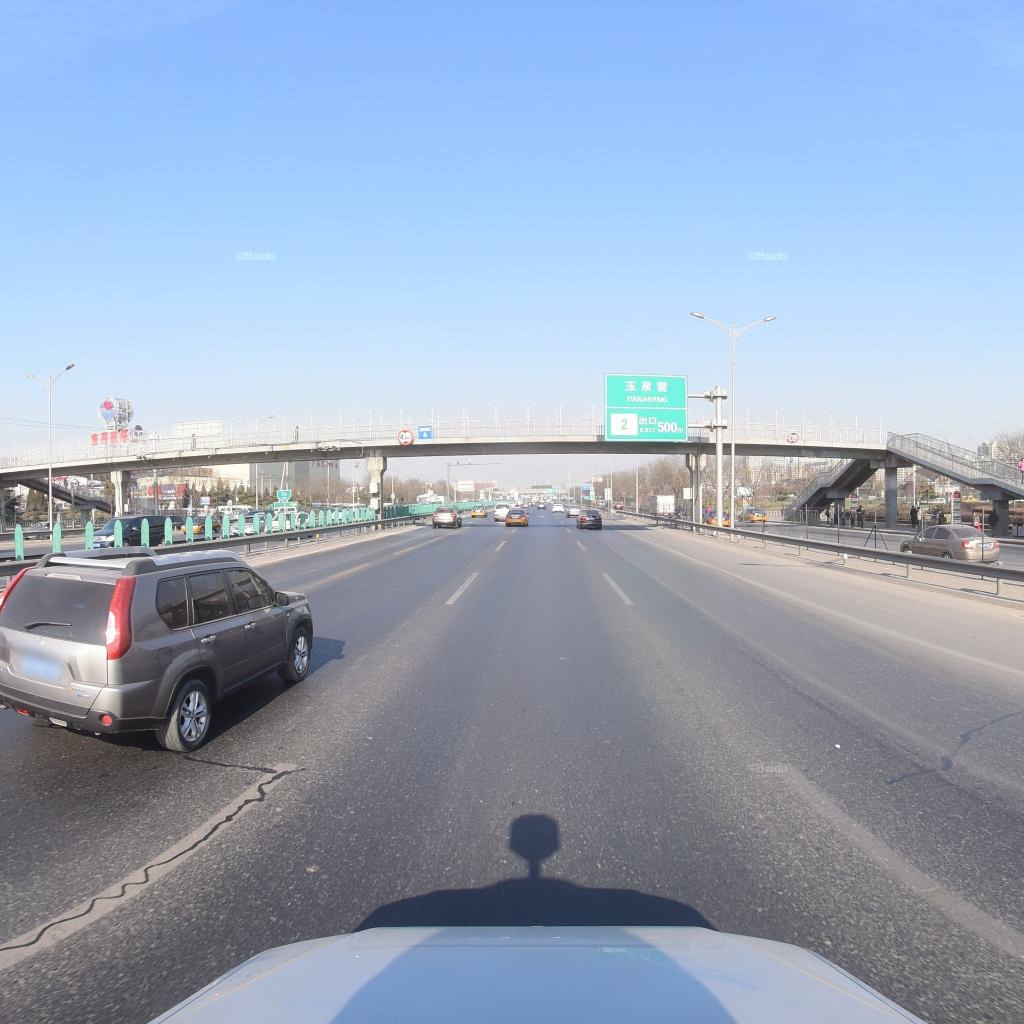
Region: Fengtai
Road damage annotations: transverse patch, transverse patch, longitudinal patch